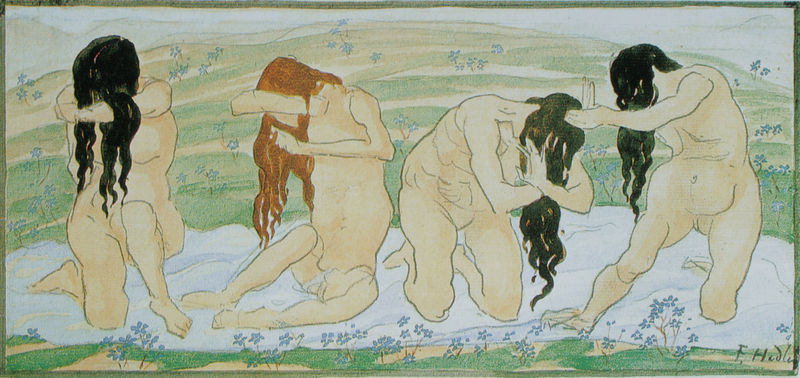
Titel: Vorstudie für "Der Tag"
Künstler: Ferdinand Hodler
Standort: Bern
Institution: Kunstmuseum
Schlagwörter: akt, blau, gemälde, himmel, körper, mann, nackt, wasser, weiß, akte, aquarell, baden, badende, fluss, frauen, grün, landschaft, menschen, mädchen, ocker, see, sitzen, teich, ufer, bewegung, blumen, braun, brust, frau, frisur, grau, haar, hell, männer, schwarz, skizze, tisch, zeichnung, blüten, gras, rot, tuch, wiese, beige, malerei, symbolismus, blond, gesichter, arm, arme, augen, gesicht, lang, mensch, rahmen, trauer, signatur, bach, hügel, natur, flach, haare, sitzend, decke, mutter, personen, person, pflanze, brünett, locke, locken, weiher, beine, bein, bewegen, brüste, farbig, küste, trocknen, studie, moderne, berge, kette, wasserfarbe, linien, blümchen, picknick, querformat, wasse, blue, hands, people, red, white, women, black, dick, female, figurative, figures, girls, green, hair, jugendstil, lady, modern, painting, sitting, weiblich, woman, glatze, kerze, blanket, flowers, print, washing, kerzen, brown, bauch, nackte, knie, scham, scheide, graun, grass, striche, umriss, abgewandt, bad, vier, waschen, penis, tusche, wasserfarben, alter, maske, morgentoilette, linie, bedeckt, linear, clown, draußen, kontur, grafisch, ketten, knien, konturen, strich, verbergen, koloriert, hodler, entwurf, pinsel, graphisch, erdkugel, bürste, toilette, hand, rote haare, rasiert, naked, nude, nudes, skin, sky, kniend, knieen, zeichnerisch, field, hill, lake, landscape, nature, red hair, water, horizon, verborgen, baroque, eyes, feet, bürsten, light, river, stream, plants, drawing, paper, sauber, vergissmeinnicht, kämmen, verhüllt, verstecken, frame, color, sketch, french, romantic, faces, umrisslinien, harlekin, wet, breast, strähnen, abstract, meadow, freundinnen, arms, brown hair, tuschzeichnung, watercolor, art, signature, hips, pastel, pencil, legs, lines, pond, breasts, shield, verhüllen, bathing, jahreszeiten, long hair, pale, redhead, outdoors, fields, bewegungen, vorarbeit, wash, colour, four, paint, bathers, black hair, act, rococo, tan, vie, kneeling, haarfarben, body, bodies, argh, aschung, blaue blüten, farbige zeichnung, haare trocknen, haare waschen, hidden faces, hölderlin, lange haare, scan, sonnenbaden, vier frauen, waschenw, vagina, bones, heads, leg, blonde, fear, blaumen, bath, cleaning, knees, blind, fernand, naked women, brunette, bowing, 4 girls, hidden, f, faceless, oil pastel, 4, cornflower, cornflowers, hiding, hide, bading, girle, hedler, deformed, touching, skintonbe, hiden, caucasian, blanke, tresses, pussy, blue flowers, asain, bluebells, not looking, cowering, wonen, nsfw, labiae, f. hold, sletch, washing hair, ashamed, dripping, for-get-me-not, coloyr, pnatds